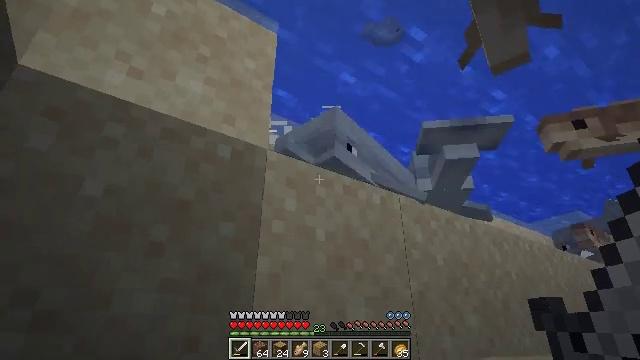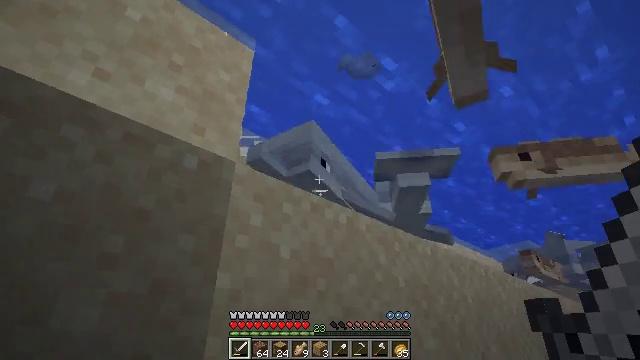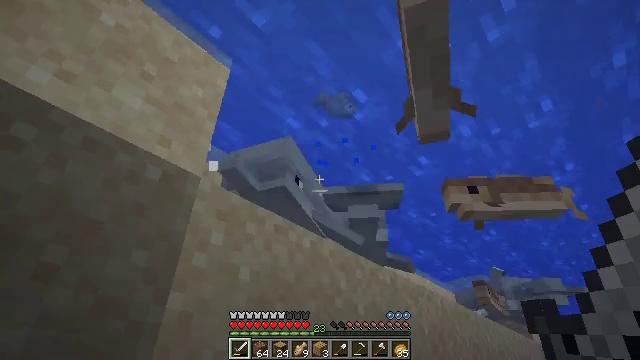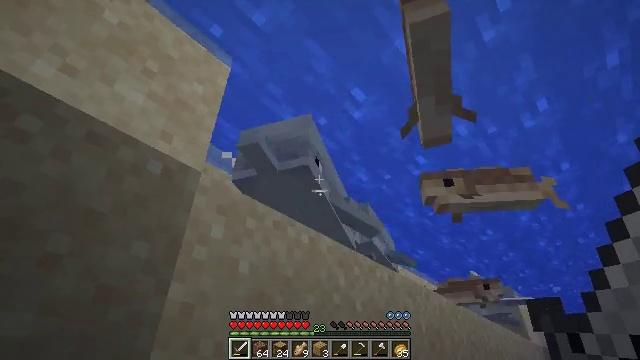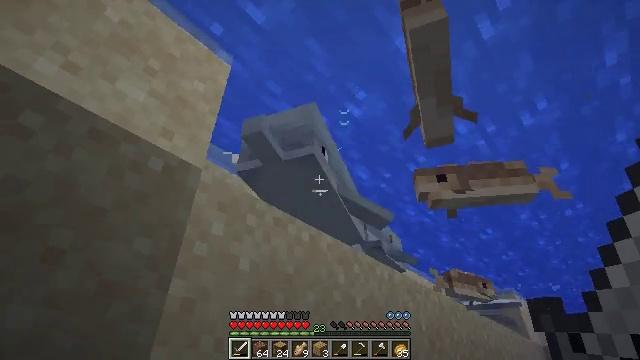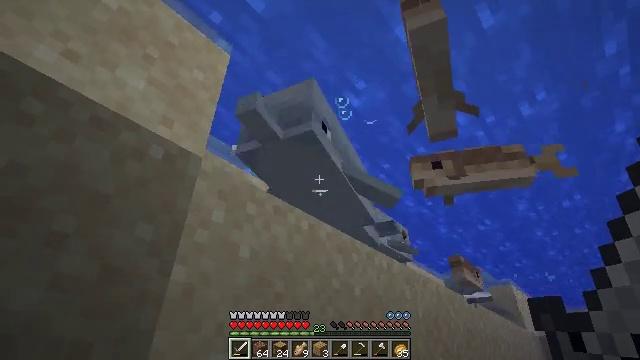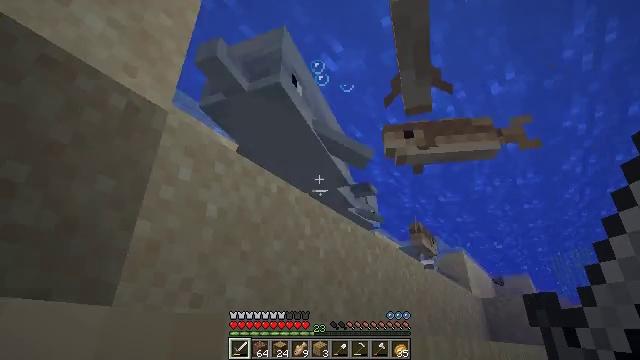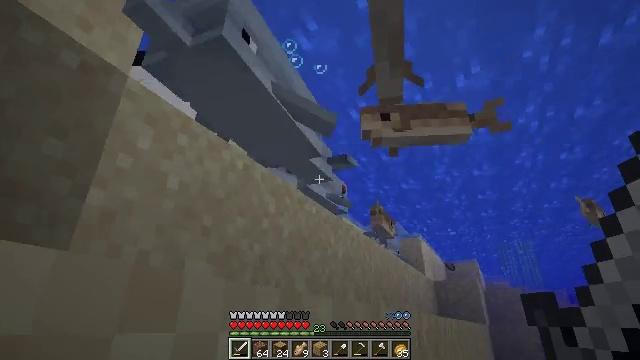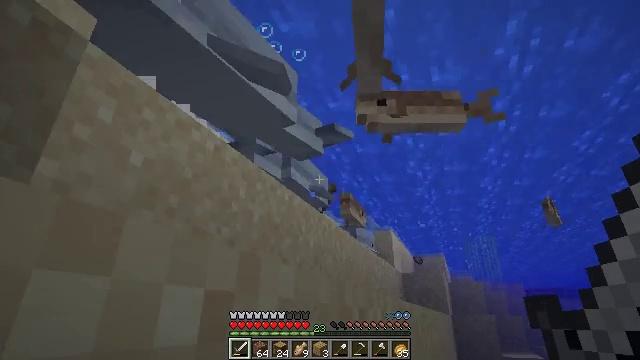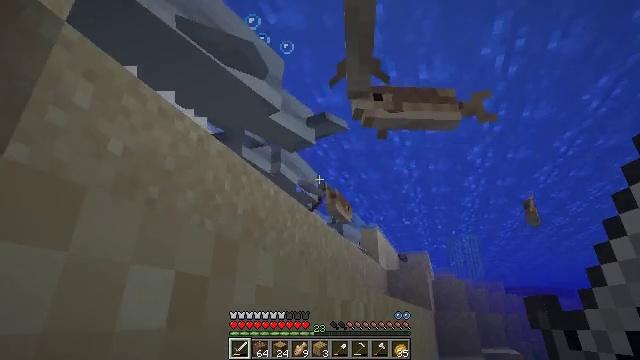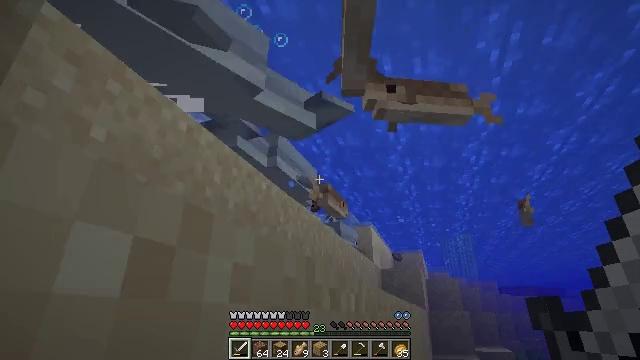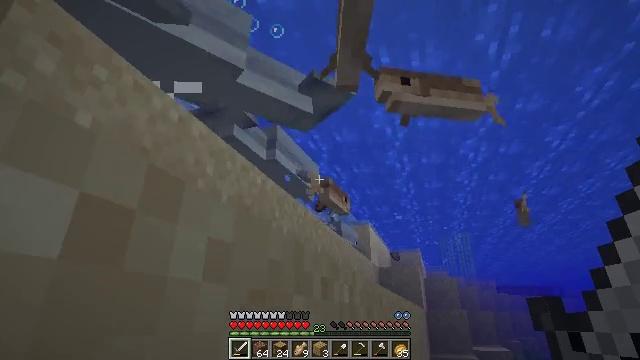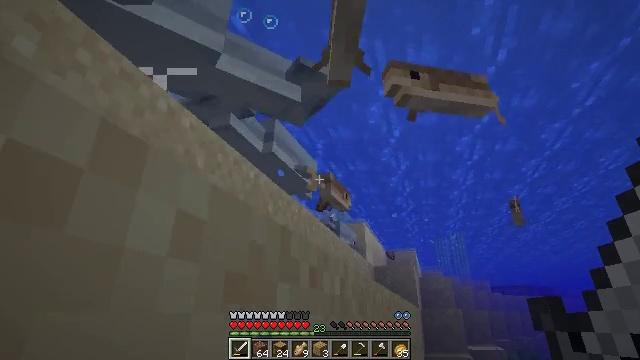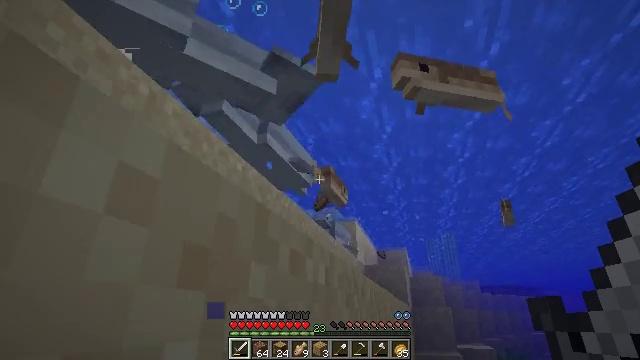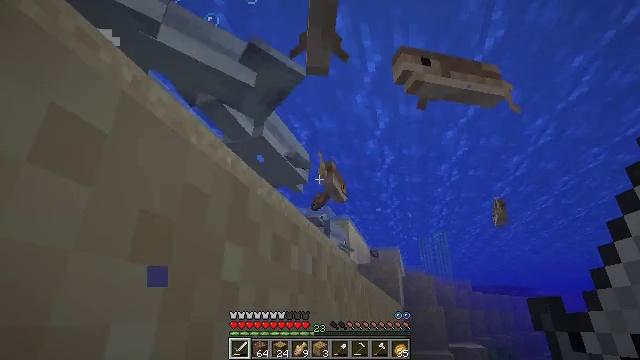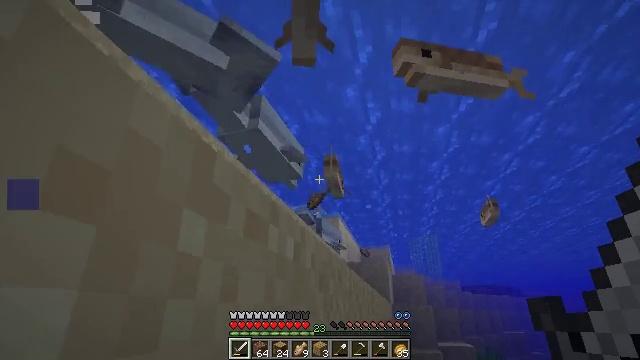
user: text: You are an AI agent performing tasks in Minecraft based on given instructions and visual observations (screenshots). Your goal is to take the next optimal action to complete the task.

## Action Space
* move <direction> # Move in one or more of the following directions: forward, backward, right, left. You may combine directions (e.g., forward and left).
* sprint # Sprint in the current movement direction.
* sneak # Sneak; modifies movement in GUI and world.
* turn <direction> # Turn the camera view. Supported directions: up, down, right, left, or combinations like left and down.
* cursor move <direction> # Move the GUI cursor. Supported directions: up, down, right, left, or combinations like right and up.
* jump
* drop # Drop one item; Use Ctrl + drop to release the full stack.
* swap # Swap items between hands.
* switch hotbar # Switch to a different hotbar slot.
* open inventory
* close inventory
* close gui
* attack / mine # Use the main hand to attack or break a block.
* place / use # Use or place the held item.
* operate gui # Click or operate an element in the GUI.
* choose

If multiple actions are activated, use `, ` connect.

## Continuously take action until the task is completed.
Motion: motion action
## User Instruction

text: Hunt a cod.
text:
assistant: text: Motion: turn right and up
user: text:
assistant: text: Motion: turn right and up
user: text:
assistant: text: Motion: no_op
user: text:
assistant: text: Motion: no_op
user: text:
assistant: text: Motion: turn down
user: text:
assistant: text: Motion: turn right and down
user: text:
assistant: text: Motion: move forward, turn right and down
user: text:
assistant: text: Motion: move forward, turn right and down
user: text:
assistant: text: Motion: move forward, turn right
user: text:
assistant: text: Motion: move forward
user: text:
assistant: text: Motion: move forward
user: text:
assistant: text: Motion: move forward
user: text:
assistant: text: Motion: move forward, turn right
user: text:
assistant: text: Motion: move forward, turn right
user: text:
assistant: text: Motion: move forward, turn right
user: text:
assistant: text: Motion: move forward, turn right
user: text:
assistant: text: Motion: move forward, turn right
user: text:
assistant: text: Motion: move forward, turn right
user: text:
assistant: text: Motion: move forward, turn right
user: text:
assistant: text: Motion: move forward
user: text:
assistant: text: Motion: move forward
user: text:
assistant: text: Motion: move forward, turn right
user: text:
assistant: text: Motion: move forward, turn right
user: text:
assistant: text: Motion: move forward, turn right
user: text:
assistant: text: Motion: move forward, turn right
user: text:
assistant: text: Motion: move forward, turn right
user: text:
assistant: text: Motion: move forward, turn right and up
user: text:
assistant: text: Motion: move forward, turn right
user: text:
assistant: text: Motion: move forward, turn right
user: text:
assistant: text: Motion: move forward, turn right and down